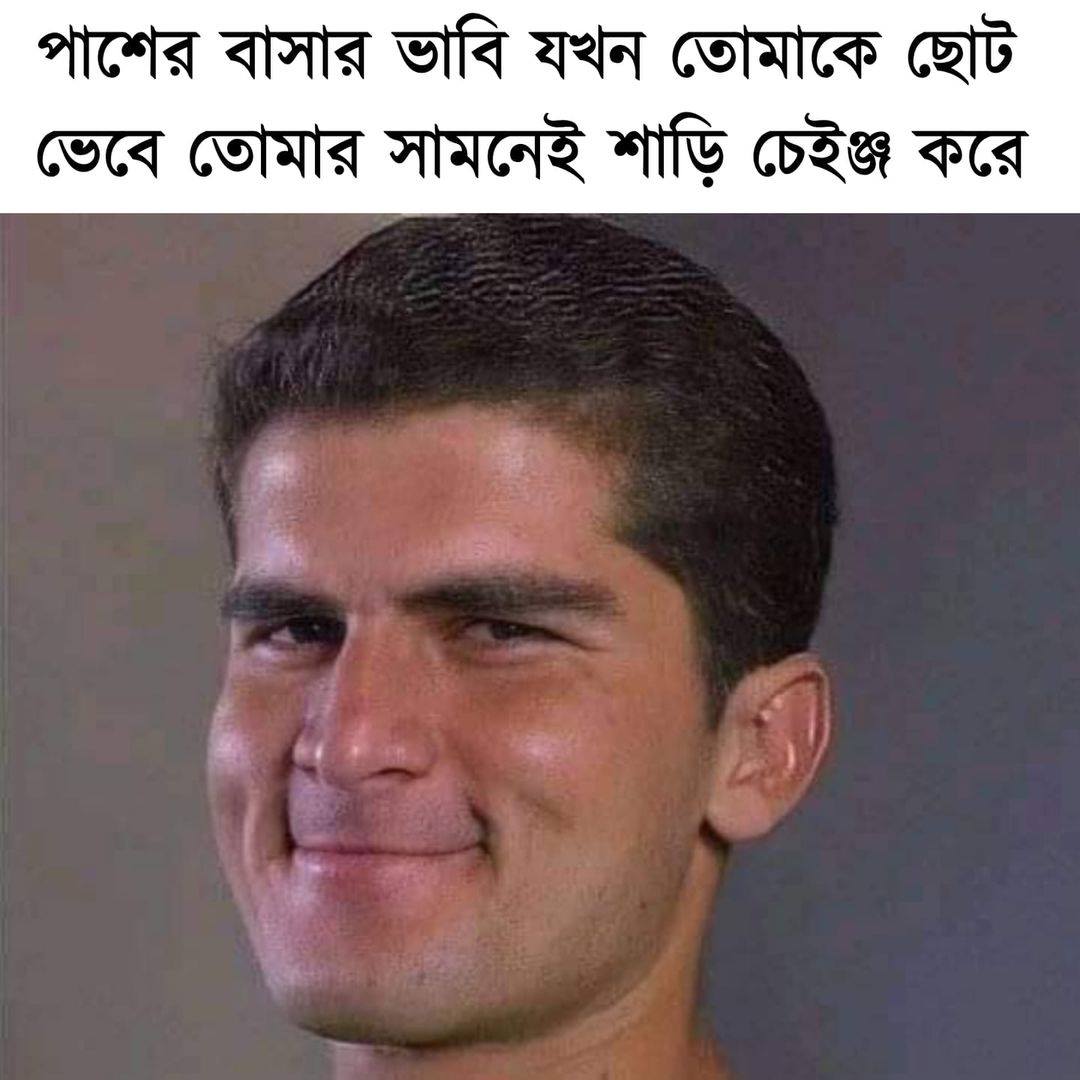
Caption: পাশের বাসার ভাবি যখন তোমাকে ছোট ভেবে তোমার সামনেই শাড়ি চেইঞ্জ করে
Label: non-hate